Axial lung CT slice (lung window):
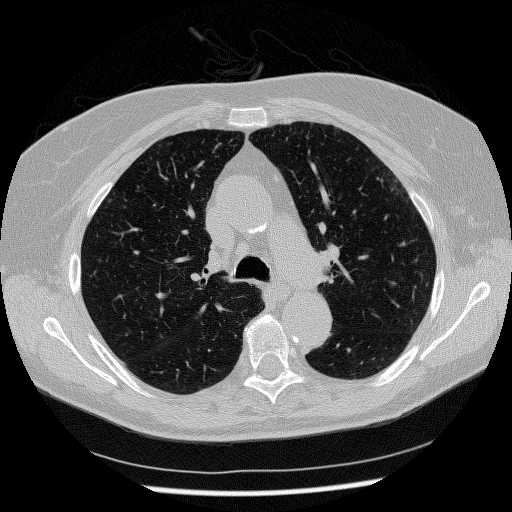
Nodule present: no